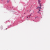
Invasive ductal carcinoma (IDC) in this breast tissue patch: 0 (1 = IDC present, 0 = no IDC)